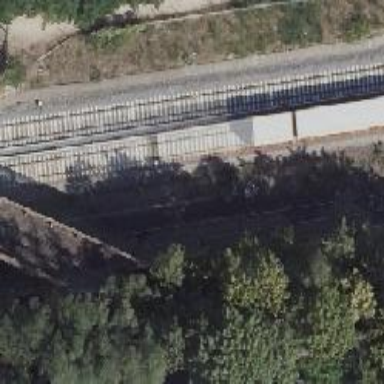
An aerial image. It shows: Railway signal.